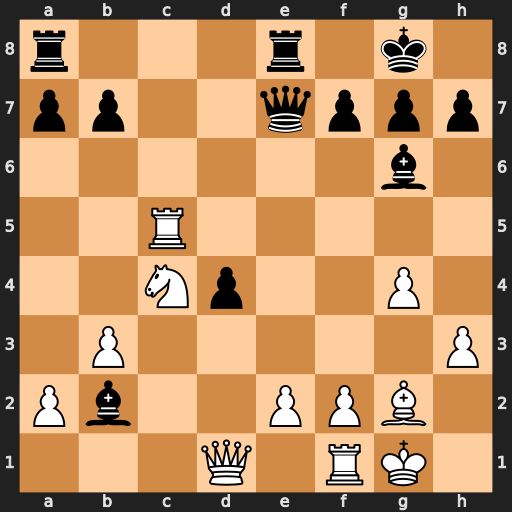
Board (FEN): r3r1k1/pp2qppp/6b1/2R5/2Np2P1/1P5P/Pb2PPB1/3Q1RK1
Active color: w
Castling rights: -
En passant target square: -
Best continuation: Re5 Qxe5 Nxe5